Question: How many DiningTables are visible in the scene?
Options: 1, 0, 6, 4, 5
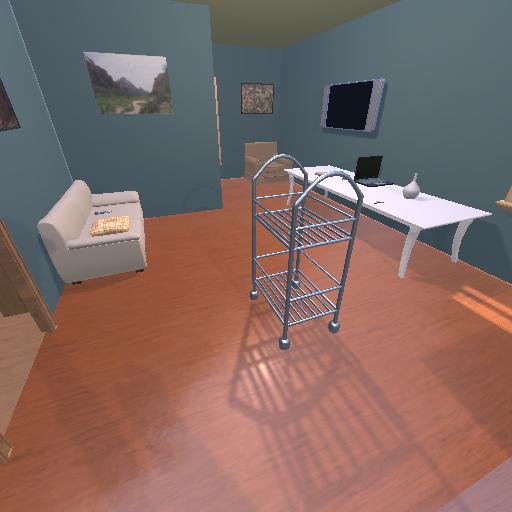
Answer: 1